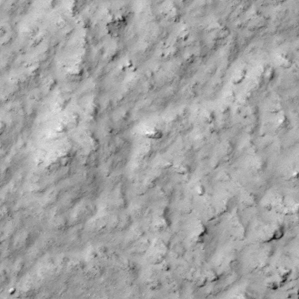
Label: non_frost